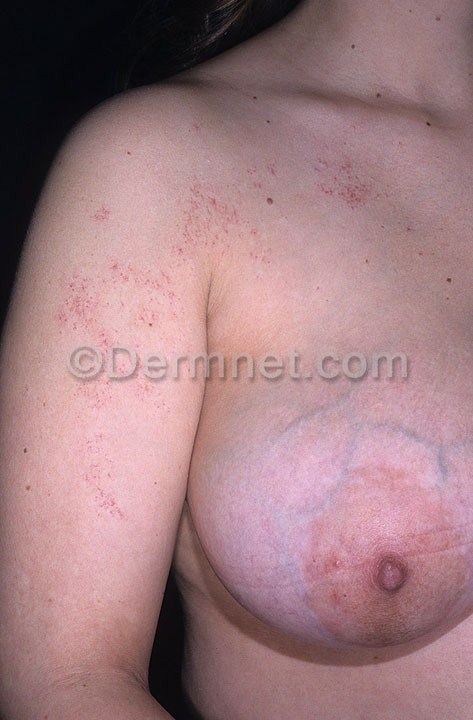
Disease: Vascular Tumors